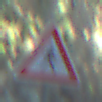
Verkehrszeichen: FussgaengerLinks
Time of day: MorningAfternoon
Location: Outdoor (Nature)
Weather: Clear
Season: NotSpecified
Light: Natural